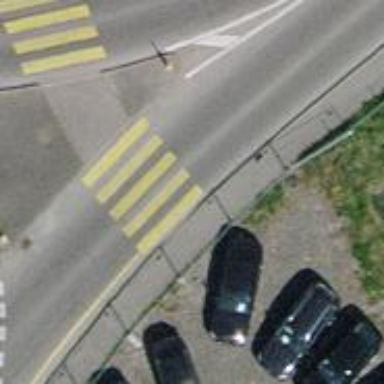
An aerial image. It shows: Uncontrolled zebra crossing with island. The crossing is marked with zebra stripes.